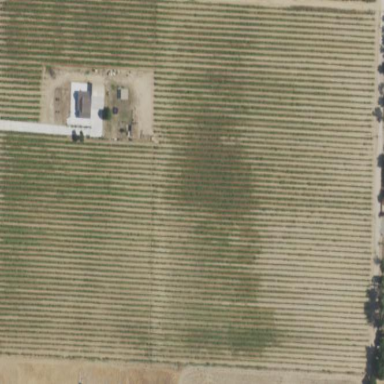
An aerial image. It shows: Vineyard.